Question: I am trying to push a new 'PodSpec' for my repository called 'DKProgressHUD' using 'pod trunk push command'. It tells, that my image is invalid. So, I have two questions. Does trunk already available for pushes. What is wrong with my image?
'''
~/Documents/Github/DKProgressHUD: $ pod trunk push ./DKProgressHUD.podspec
Validating podspec
-> DKProgressHUD (1.0.1)
- WARN | The screenshot https://github.com/wzbozon/DKProgressHUD/blob/master/Screenshot.png is not a valid image.
[!] The podspec does not validate.
'''
This is image:

Link to <URL>.
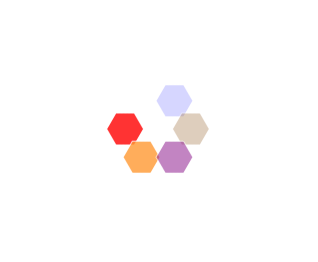
Answer: The issue here is most likely that the link is not a link to the image itself, but to a Github page about the image.
Using the raw image should help:
<URL>
Here is an excerpt of the code that raises the error:
'''
def validate_screenshots(spec)
spec.screenshots.compact.each do |screenshot|
request = validate_url(screenshot)
if request && !(request.headers['content-type'] && request.headers['content-type'].first =~ /image\/.*/i)
warning "The screenshot #{screenshot} is not a valid image."
end
end
end
'''
I hope this helps. Cheers!